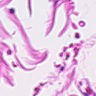
Metastatic tissue present: no